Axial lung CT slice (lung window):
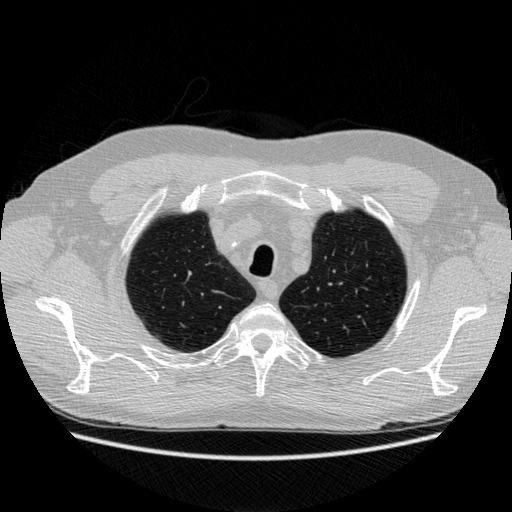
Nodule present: no